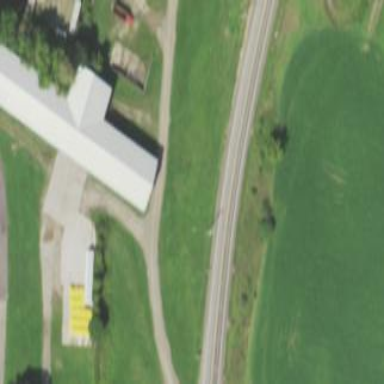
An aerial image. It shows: Warehouse building.